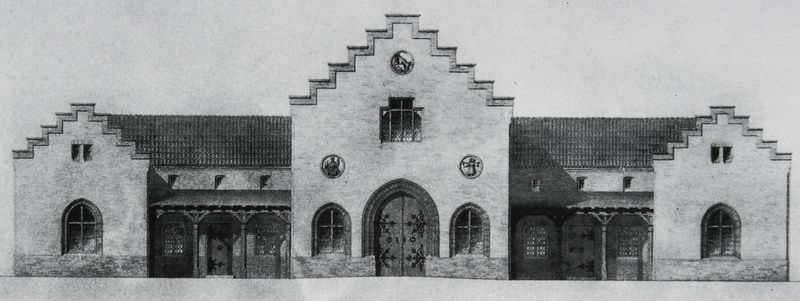
Titel: Entwurf zum Hofbräuhaus/Bockkeller
Künstler: Friedrich von Gärtner
Standort: München
Institution: Architekturmuseum der Technischen Universität
Schlagwörter: dunkel, flügel, himmel, schatten, weiß, fenster, glas, grau, hell, hintergrund, licht, schwarz, skizze, säulen, tür, zeichnung, dach, gebäude, haus, architektur, lang, sockel, stein, häuser, gitter, drei, gotik, kreis, rund, bilder, schlagschatten, ansicht, bogen, fassade, türen, dächer, giebel, mauer, ziegel, hof, industrie, rundbogen, treppe, treppen, symmetrie, flügeltür, stufen, tor, zinnen, foto, fotografie, photographie, eingang, arkade, eckig, medaillon, kloster, torbogen, symmetrisch, stich, schwarzweiß, kreise, entwurf, photo, ecken, portal, wappen, pforte, putz, risalit, gotisch, gutshof, portikus, mittelalter, stall, plan, porticus, beschlag, vordach, beschläge, rosetten, säulengang, aufriss, bogenfenster, medaillons, stufengiebel, treppengiebel, bildfelder, zwei flügel, dreiachsig, treppendach, r, symmetrie#fenster, seichnung, nutzbau, voedach